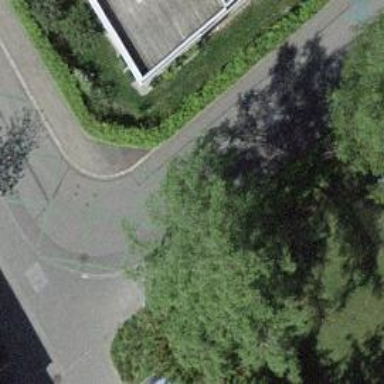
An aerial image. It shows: Asphalt road in living street.